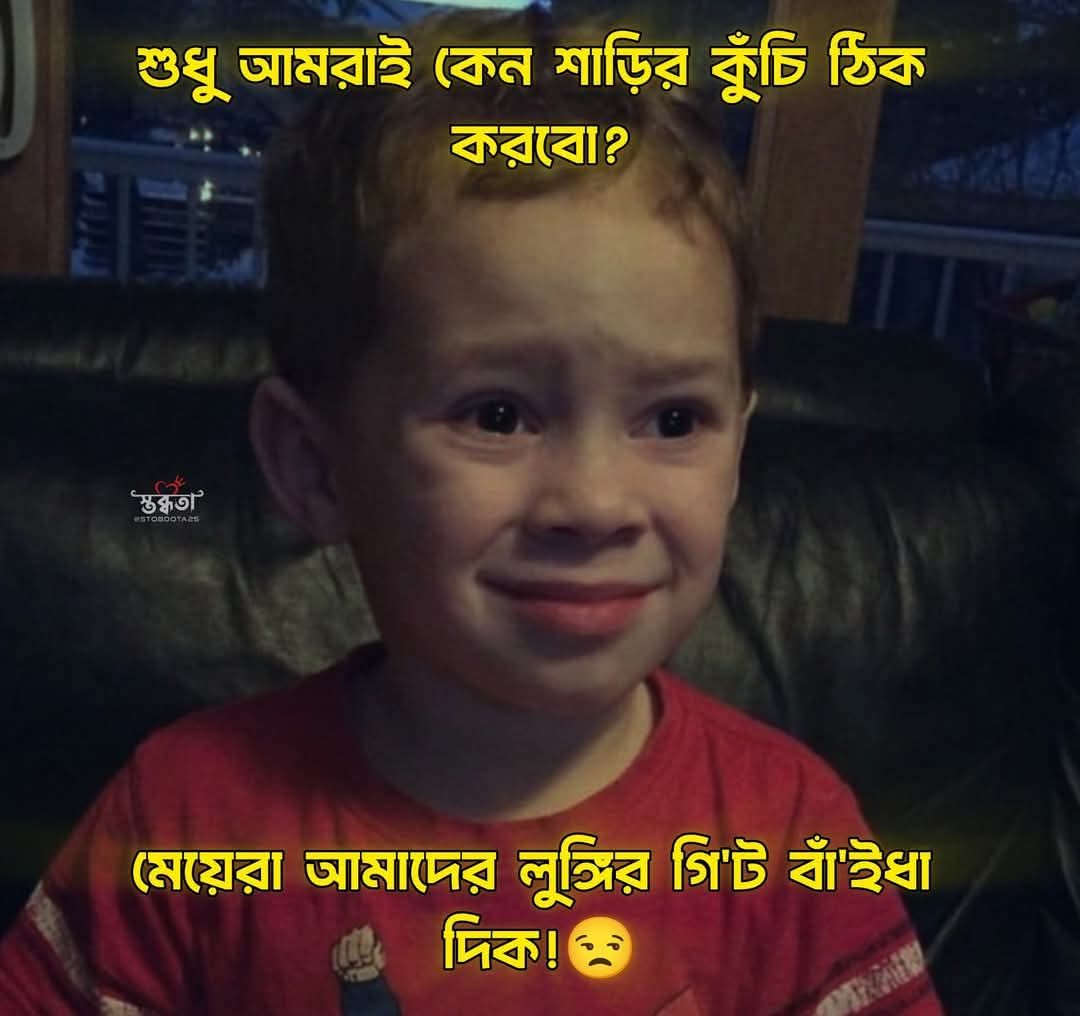
Text: শুধু আমরাই কেন শাড়ির কুঁচি ঠিক করবো?
মেয়েরা আমাদের লুঙ্গির গি'ট বাঁ'ইধা দিক!
Label: Non Hate